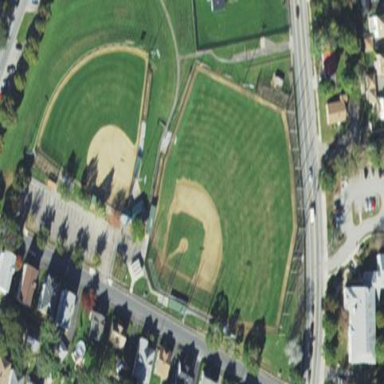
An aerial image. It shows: Baseball pitch for leisure and sports activities.